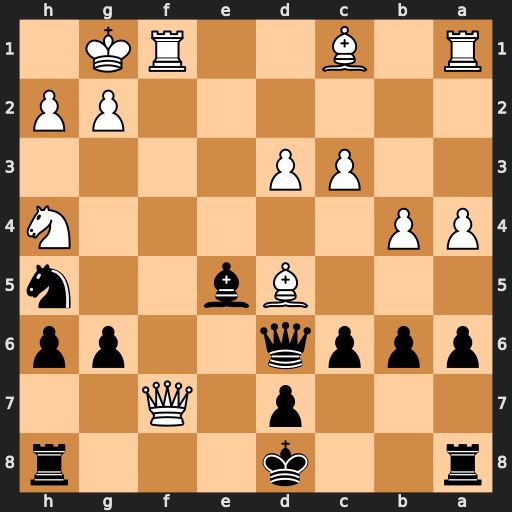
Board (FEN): r2k3r/3p1Q2/pppq2pp/3Bb2n/PP5N/2PP4/6PP/R1B2RK1
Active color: b
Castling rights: -
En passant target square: -
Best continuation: Bxh2+ Kh1 Ng3+ Kxh2 Nxf1+ Kg1 Rf8 Bf4 Qxf4 Qxf4 Rxf4 Nxg6 Rf6